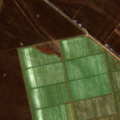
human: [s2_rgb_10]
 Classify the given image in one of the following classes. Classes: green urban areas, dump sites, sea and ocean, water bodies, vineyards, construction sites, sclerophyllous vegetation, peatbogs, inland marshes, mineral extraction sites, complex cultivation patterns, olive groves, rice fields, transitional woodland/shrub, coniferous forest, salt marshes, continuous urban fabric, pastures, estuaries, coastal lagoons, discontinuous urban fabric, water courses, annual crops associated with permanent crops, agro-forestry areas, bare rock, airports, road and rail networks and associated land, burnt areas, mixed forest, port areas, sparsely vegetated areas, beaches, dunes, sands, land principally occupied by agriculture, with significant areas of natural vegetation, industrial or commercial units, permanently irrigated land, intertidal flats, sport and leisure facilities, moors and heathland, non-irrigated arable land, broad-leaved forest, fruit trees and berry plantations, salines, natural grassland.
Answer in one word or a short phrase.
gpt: non-irrigated arable land, fruit trees and berry plantations